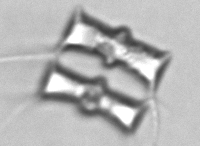
Label: Chaetoceros_didymus